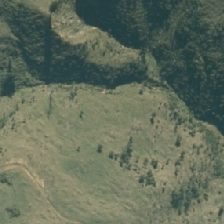
Land cover: grose_broom